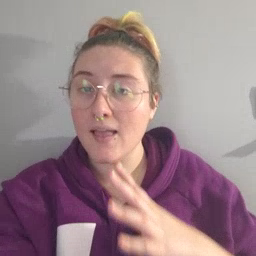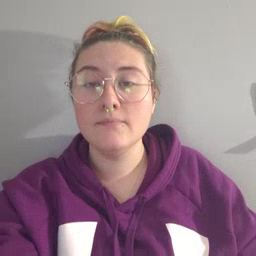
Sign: fine